Interaction volume radius: 10 \u00c5
Interaction volume height: 15 \u00c5
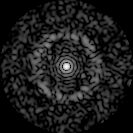
Disorder parameter: 0.8303